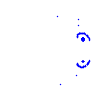
Particle: kaon